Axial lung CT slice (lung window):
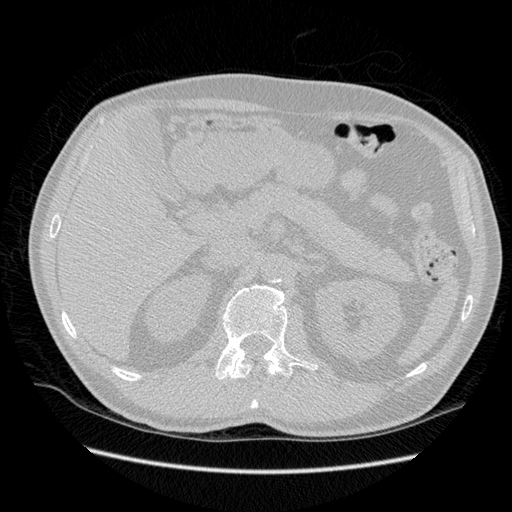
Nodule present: no